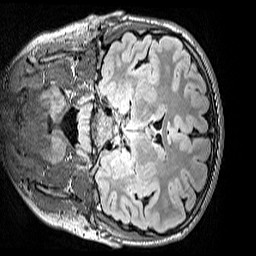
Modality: FLAIR
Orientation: coronal
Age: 10
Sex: male
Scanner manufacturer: siemens
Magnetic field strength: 3 T
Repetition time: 5 s
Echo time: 0.388 s